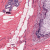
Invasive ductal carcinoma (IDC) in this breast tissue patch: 0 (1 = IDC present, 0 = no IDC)